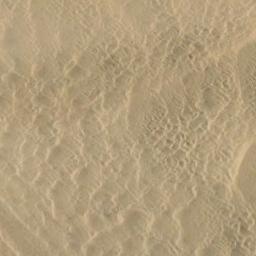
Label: desert